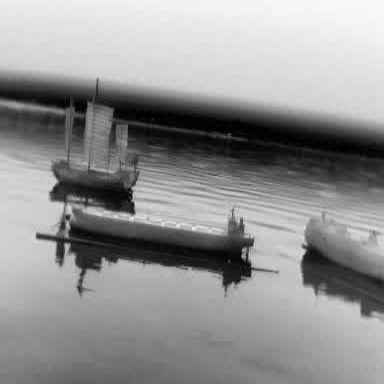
There is a sailboat in the infrared image.